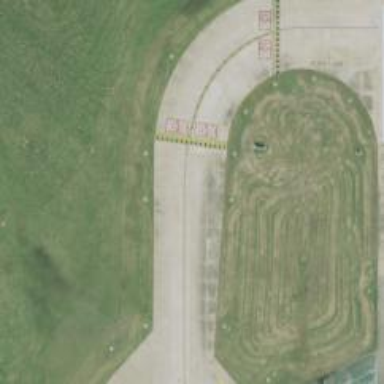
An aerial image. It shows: View of taxiway at the airport.